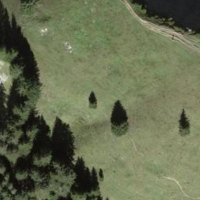
EUNIS habitat code: 23
Species observed at this site:
Aglais urticae